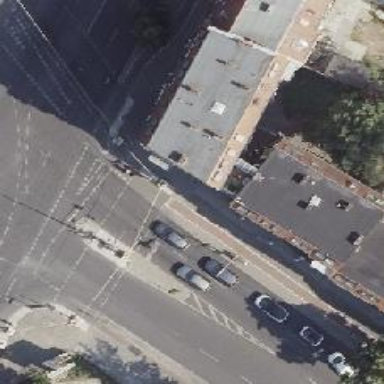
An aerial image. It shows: Footway with asphalt surface leading through building passage tunnel.